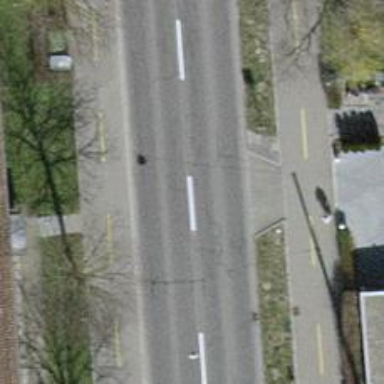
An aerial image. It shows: Secondary road with asphalt surface. There are trolley wires above the road and cycle track on the right side.